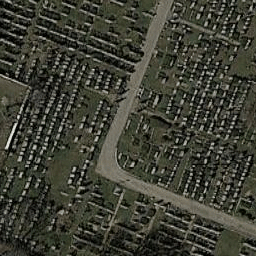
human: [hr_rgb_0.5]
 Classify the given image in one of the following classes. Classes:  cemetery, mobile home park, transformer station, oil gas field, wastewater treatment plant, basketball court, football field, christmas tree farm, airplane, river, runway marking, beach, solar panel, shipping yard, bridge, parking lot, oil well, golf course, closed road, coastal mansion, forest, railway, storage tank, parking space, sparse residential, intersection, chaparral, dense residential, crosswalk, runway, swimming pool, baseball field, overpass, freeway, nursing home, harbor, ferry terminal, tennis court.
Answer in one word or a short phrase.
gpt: cemetery